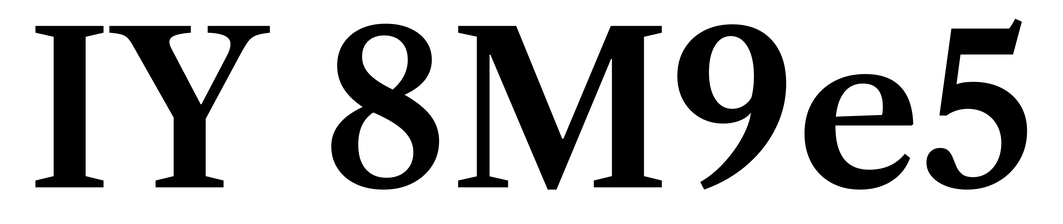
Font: LibreCaslonText_SemiBold